Interaction volume radius: 10 \u00c5
Interaction volume height: 25 \u00c5
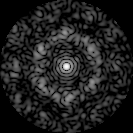
Disorder parameter: 0.7277